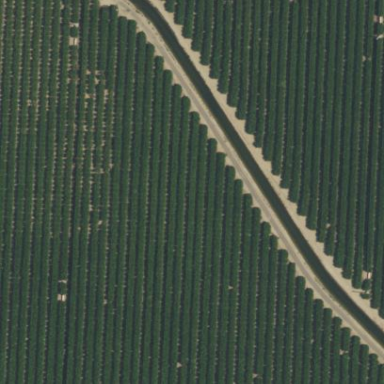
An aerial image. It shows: Orange orchard with rows of vibrant orange trees.